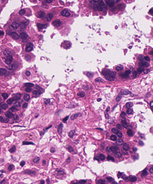
Tumor epithelial tissue: yes
Tumor-associated stroma tissue: yes
Normal tissue: no